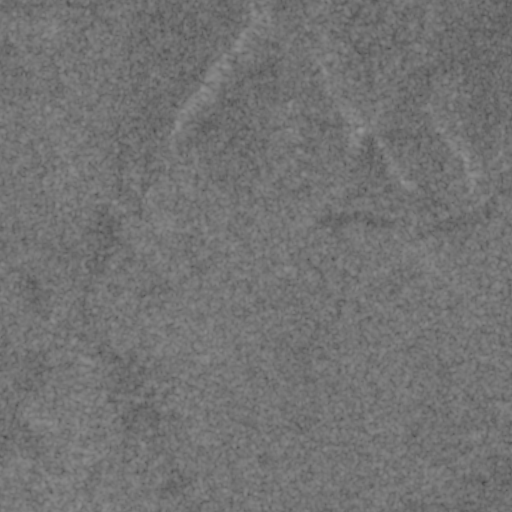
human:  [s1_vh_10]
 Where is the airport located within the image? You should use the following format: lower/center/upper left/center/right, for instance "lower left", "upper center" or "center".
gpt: The airport is located in the center right of the image.
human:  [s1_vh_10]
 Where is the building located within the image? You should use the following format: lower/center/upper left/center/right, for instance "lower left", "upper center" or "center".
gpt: The building is located in the center right of the image.
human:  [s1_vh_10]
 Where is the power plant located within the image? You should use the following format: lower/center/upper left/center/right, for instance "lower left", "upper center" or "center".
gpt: There is no power plant in the image.

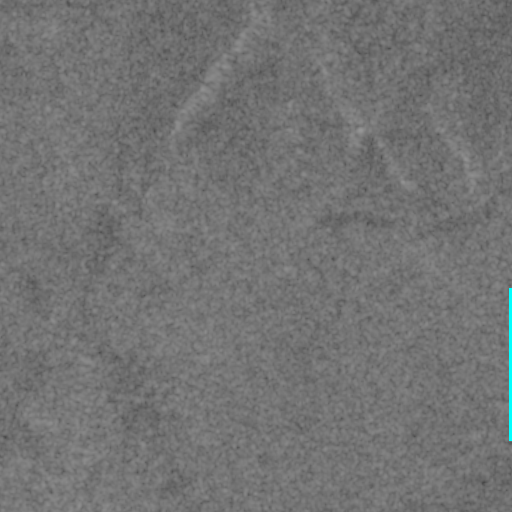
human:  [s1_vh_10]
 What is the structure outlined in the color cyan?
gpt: The structure outlined in cyan is an airport.
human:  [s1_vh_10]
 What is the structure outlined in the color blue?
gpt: There is no blue outline.